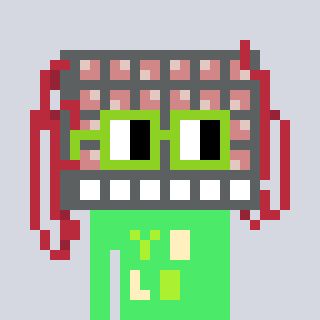
a pixel art character with square light green glasses, a turing-shaped head and a teal-colored body on a cool background